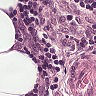
Metastatic tissue present: no